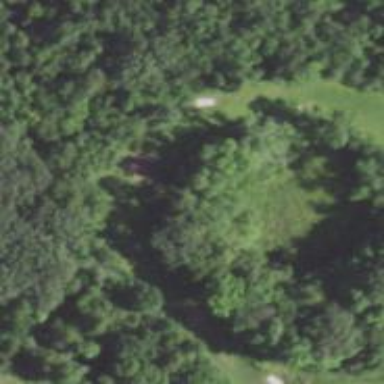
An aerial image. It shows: Disc golf hole.